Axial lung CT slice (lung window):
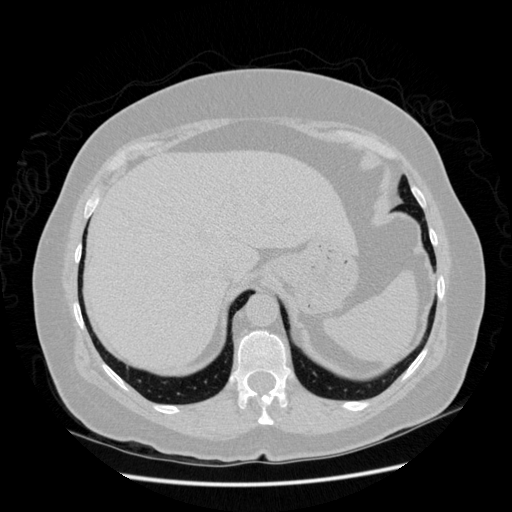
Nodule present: no